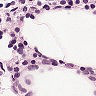
Metastatic tissue present: no